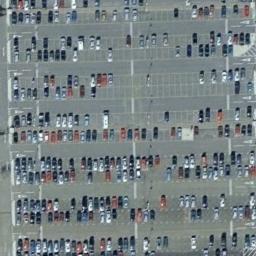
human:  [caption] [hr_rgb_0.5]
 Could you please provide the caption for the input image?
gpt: The parking lot has lots of parked cars of different colors but some parking spaces are still empty .

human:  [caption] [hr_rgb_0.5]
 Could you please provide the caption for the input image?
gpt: There are many yellow signs in the parking lot .

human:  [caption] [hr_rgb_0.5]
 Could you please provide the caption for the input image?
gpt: The parking lot is full of cars .

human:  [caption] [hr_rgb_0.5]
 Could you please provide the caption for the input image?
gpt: Many cars of different styles are on the parking lot .

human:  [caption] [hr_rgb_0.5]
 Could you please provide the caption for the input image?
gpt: There are many cars on the parking lot .